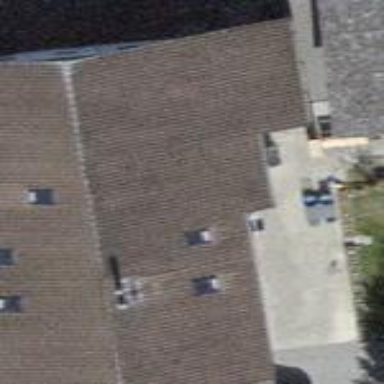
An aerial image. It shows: Simple house.